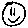
Label: smiley face